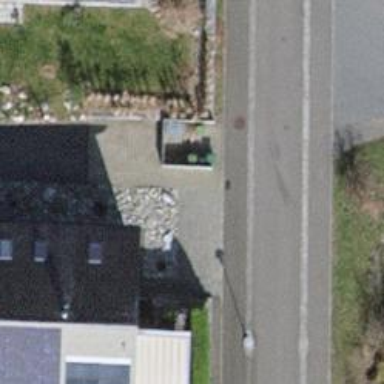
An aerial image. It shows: Kerb barrier.